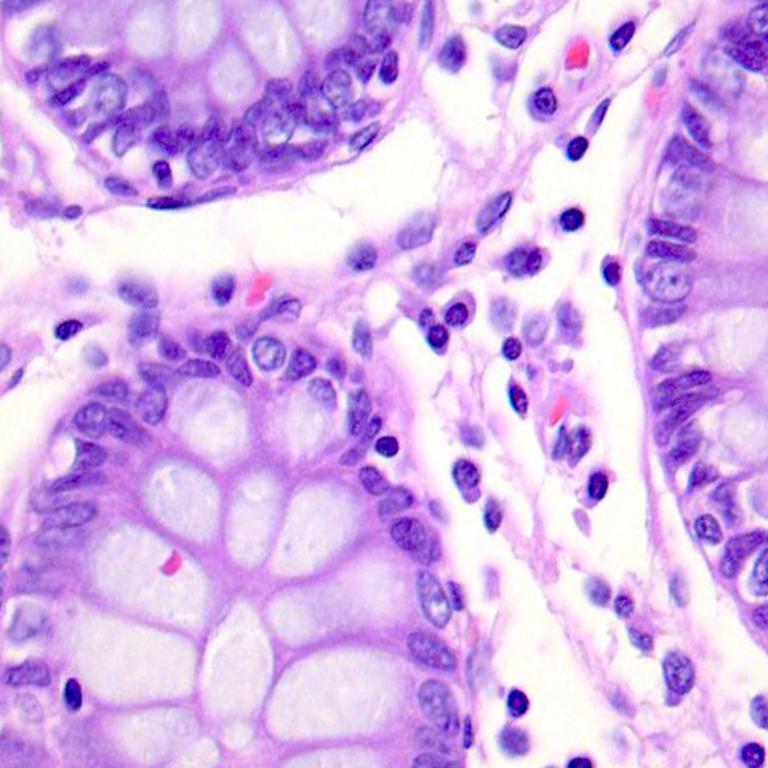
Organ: colon
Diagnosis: benign